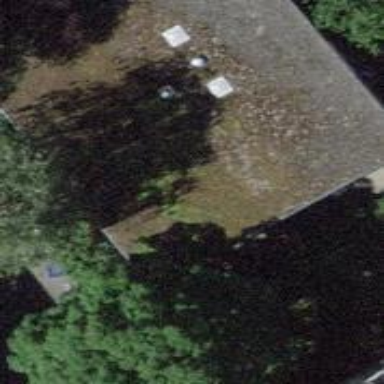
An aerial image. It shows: Kindergarten building.